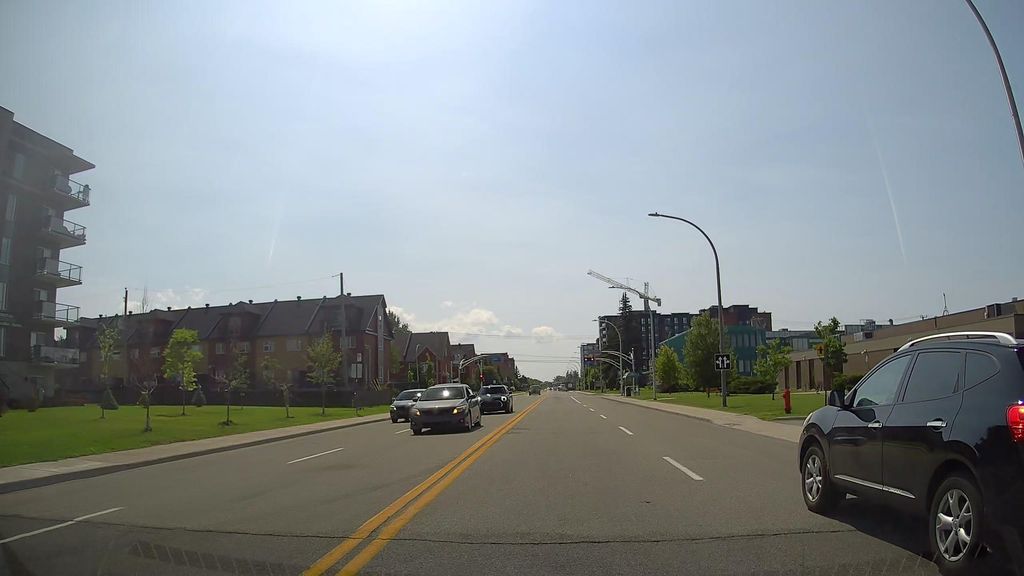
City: montreal